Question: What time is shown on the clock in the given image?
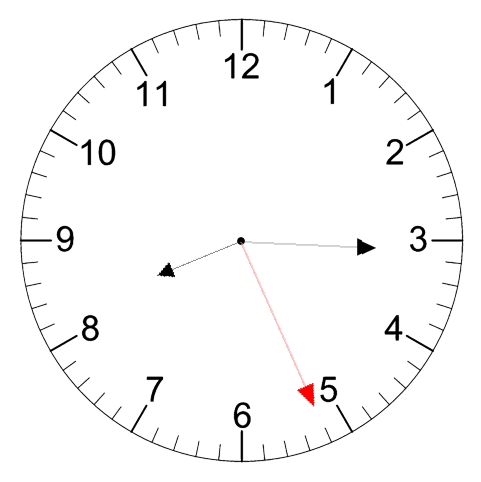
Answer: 08:15:26